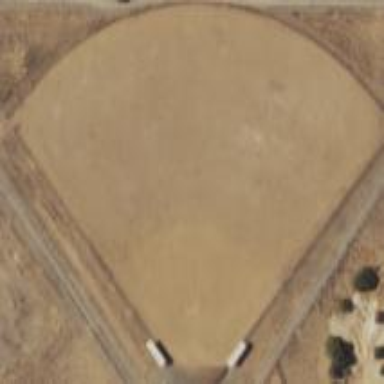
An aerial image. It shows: Baseball pitch for leisure land activities.